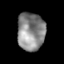
Tissue: skin
Cell type: Epithelial cells
Senescence score: 0.9041
Nuclear area (px): 1020
Mean DAPI intensity: 136.97